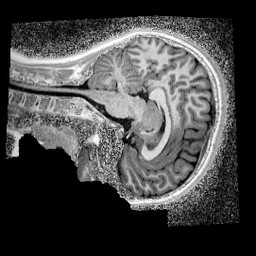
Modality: UNIT1_denoised
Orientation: sagittal
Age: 12
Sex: female
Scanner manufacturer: siemens
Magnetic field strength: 3 T
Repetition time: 4 s
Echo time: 0.00299 s